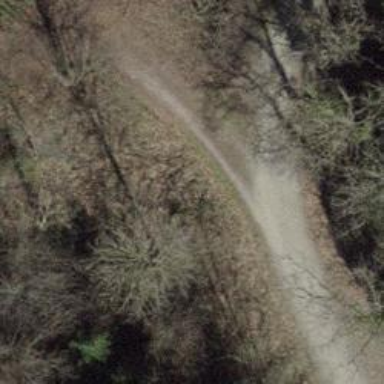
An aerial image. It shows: Dirt path.